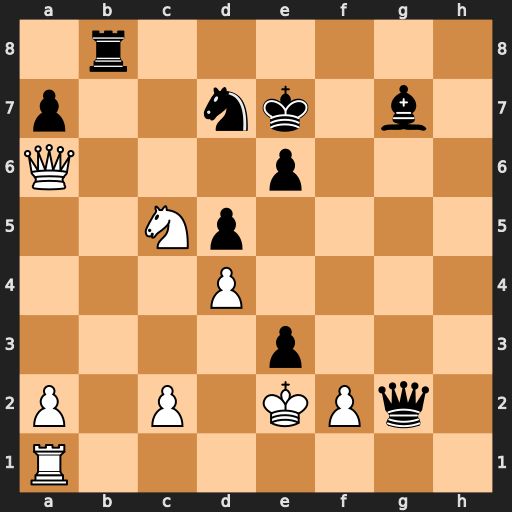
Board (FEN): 1r6/p2nk1b1/Q3p3/2Np4/3P4/4p3/P1P1KPq1/R7
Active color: w
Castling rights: -
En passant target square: -
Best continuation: Qxe6+ Kf8 Nxd7#